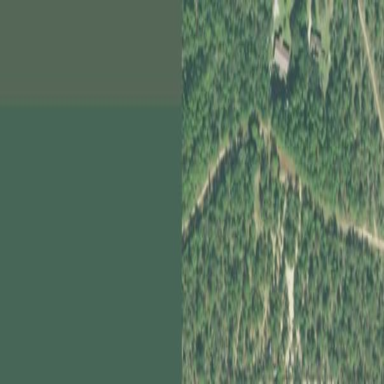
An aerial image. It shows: Forest dominated by needle-leaved trees.